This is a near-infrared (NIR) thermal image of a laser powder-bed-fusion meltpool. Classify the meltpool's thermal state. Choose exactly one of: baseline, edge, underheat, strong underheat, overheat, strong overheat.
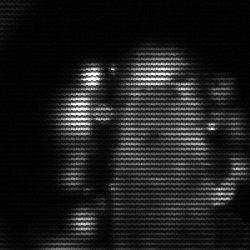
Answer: strong underheat